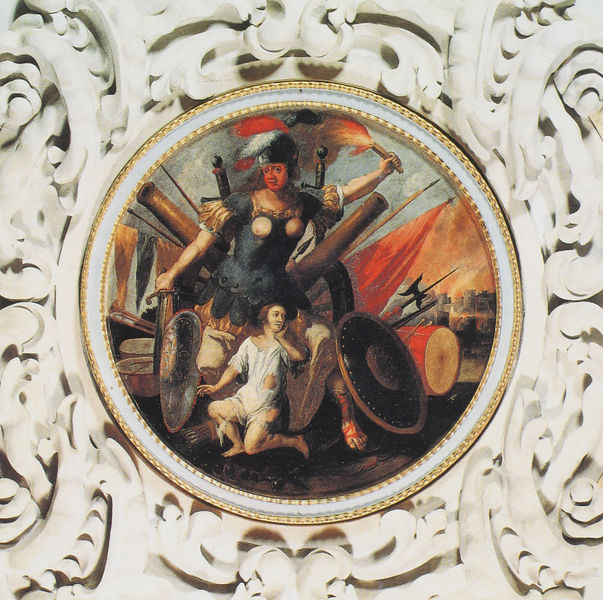
Titel: Festsaal des Klosters St. Benedikt
Künstler: Kaspar Feichtmayr
Standort: Benediktbeuern, Kloster St. Benedikt (EU - D - Bayern - Oberbayern)
Schlagwörter: feuer, gemälde, mann, frau, schwarz, rot, feier, mütze, kreis, fahne, flagge, krieg, stuck, schild, kanone, unterhemd, medaillon, militär, schwert, rüstung, unterhose, bedeutungsperspektive, fackel, pfeil, barrikade, jacobiner, fraiheit, heroische malerei